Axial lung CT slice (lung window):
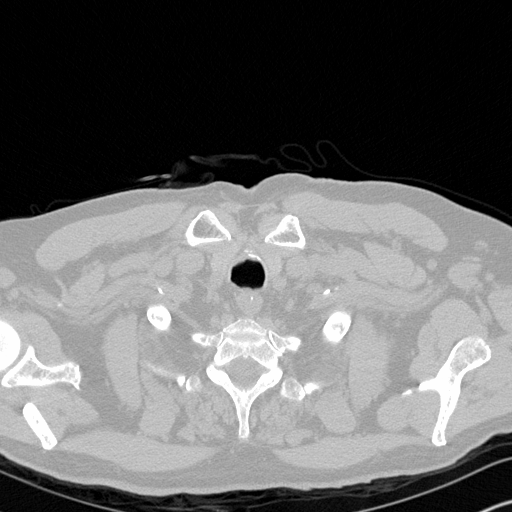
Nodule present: no